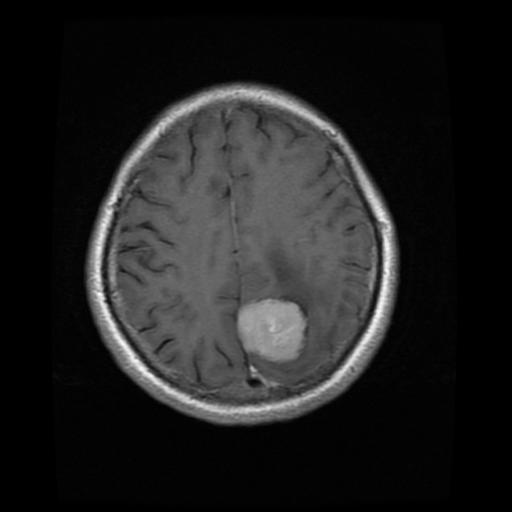
Label: meningioma